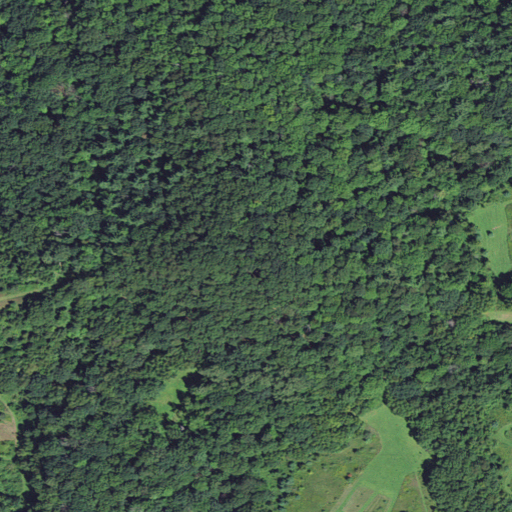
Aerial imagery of mountain in Wisconsin named Mount Eve containing deciduous forest, mixed forest, pasture, evergreen forest, and cultivated crops